Question: I need a layout to look like this:

How can I achieve that look (each column is 50% of the whole page and same for each row on the left).
I'm trying use container-fluid and row-fluid. Here is what I have tried, but the purple part...is much lower on the page. Offset but not the same level as the left.
'''
<div class="container-fluid">
<div class="row-fluid">
<div id="top" class="span6"></div>
</div>
<div class="row-fluid">
<div id="bottom" class="span6"></div>
</div>
<div class="row-fluid">
<div id="canvas" class="span6 offset6"></div>
</div>
</div>
'''
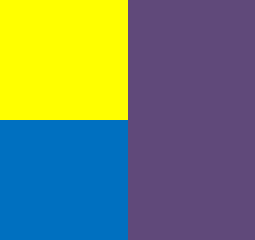
Answer: <URL> search for nesting columns
It will end up similar to this (untested)
'''
<div class="container-fluid" style="background:yellow;height:400px;">
<div class="row-fluid" style="height:100%;border:1px solid #aaa;">
<div class="span6" style="height:100%;">
<div class="row-fluid" style="height:50%;">
<div class="span12" style="background:blue;height:100%;">a</div>
</div>
<div class="row-fluid" style="height:50%;">
<div class="span12" style="background:red;height:100%;">b</div>
</div>
</div>
Right side
</div>
</div>
'''